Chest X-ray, PA view. Patient: 60 years old, sex F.
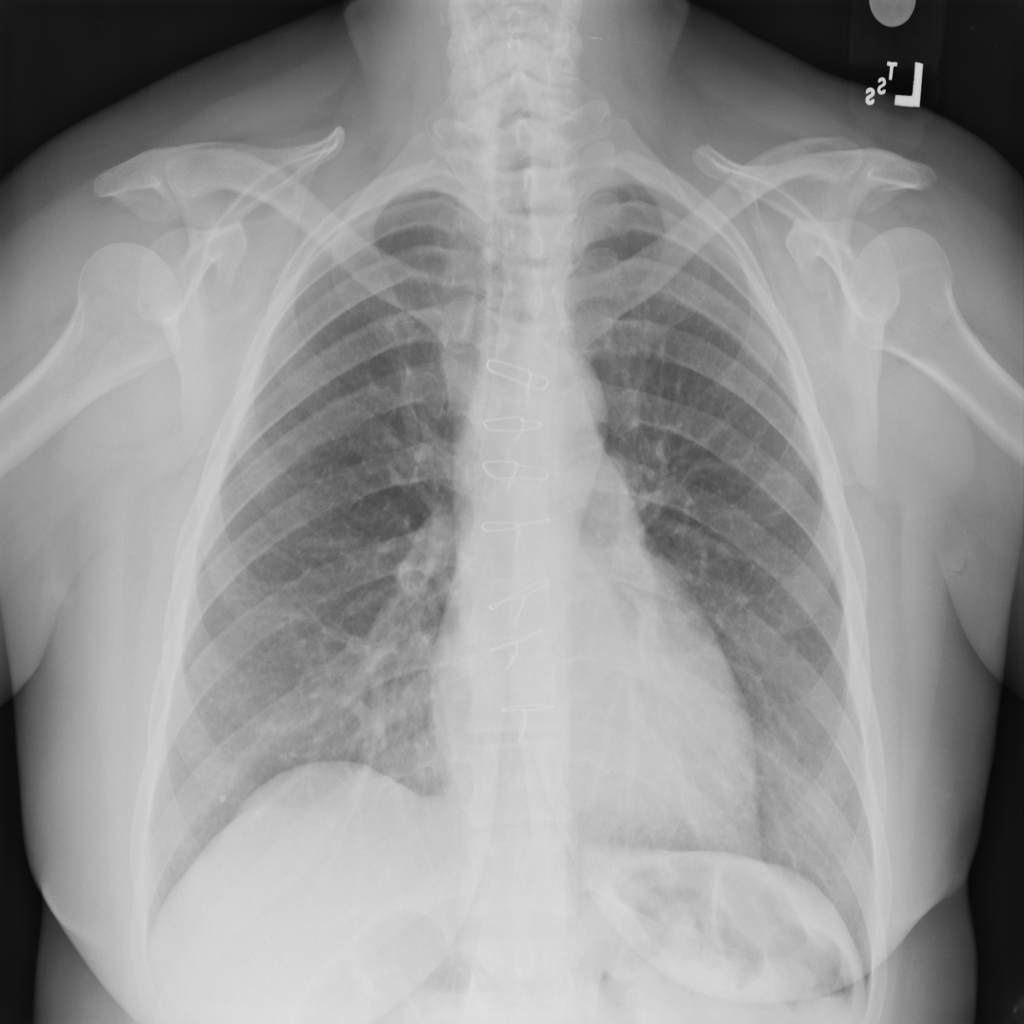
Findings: No Finding